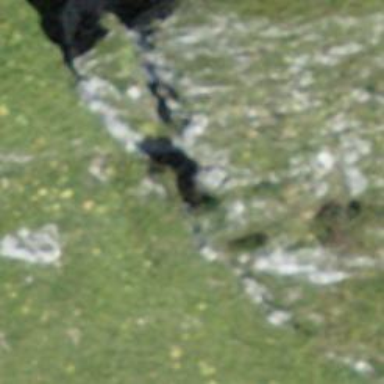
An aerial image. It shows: Natural cliff.